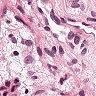
Metastatic tissue present: yes